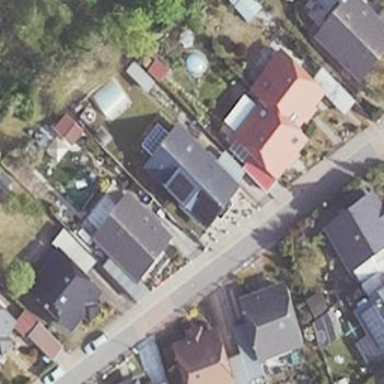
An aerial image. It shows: Detached building.